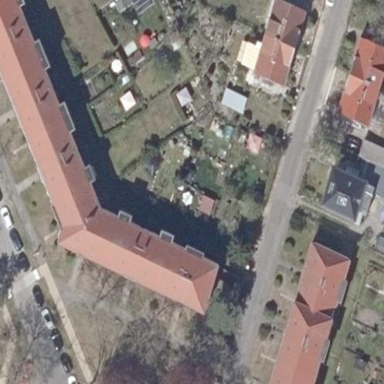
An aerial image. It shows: Residential building with hipped roof.